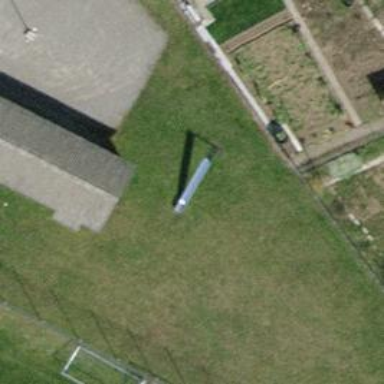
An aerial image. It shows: Playground featuring slide.